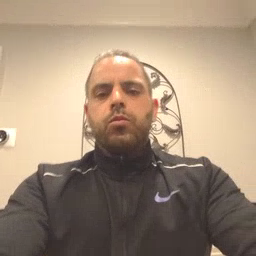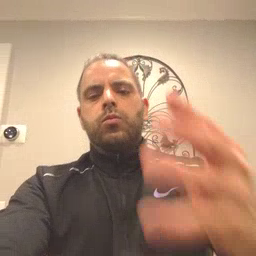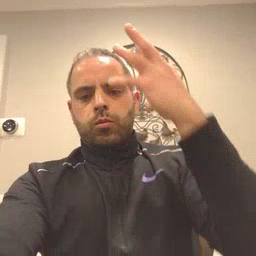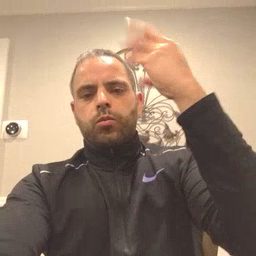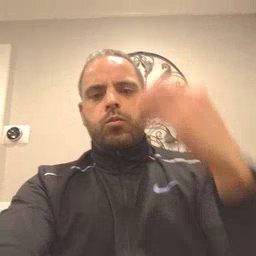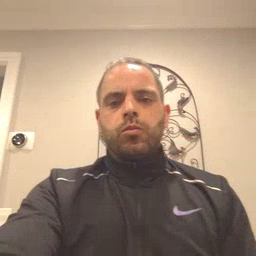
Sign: outside